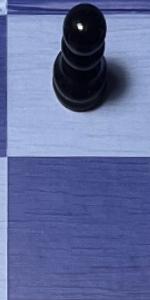
Label: Empty